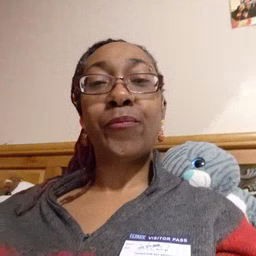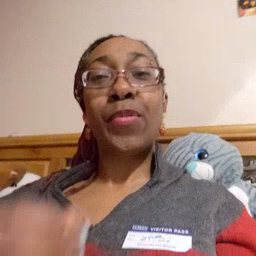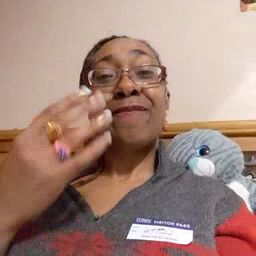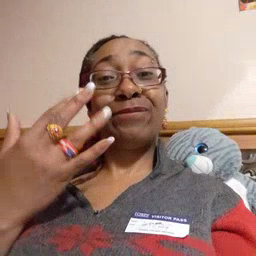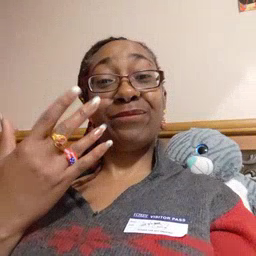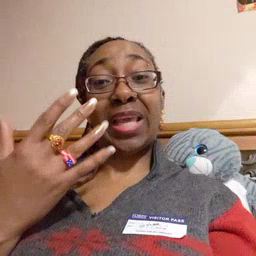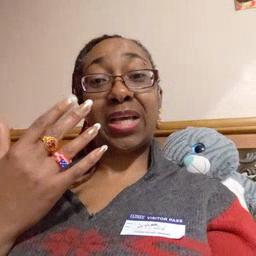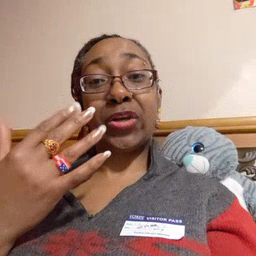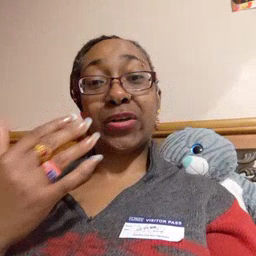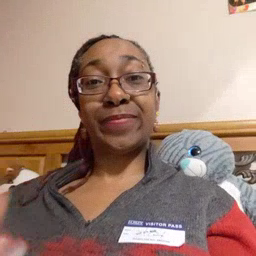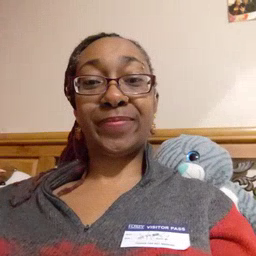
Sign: finger